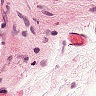
Metastatic tissue present: no